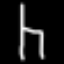
Label: chair